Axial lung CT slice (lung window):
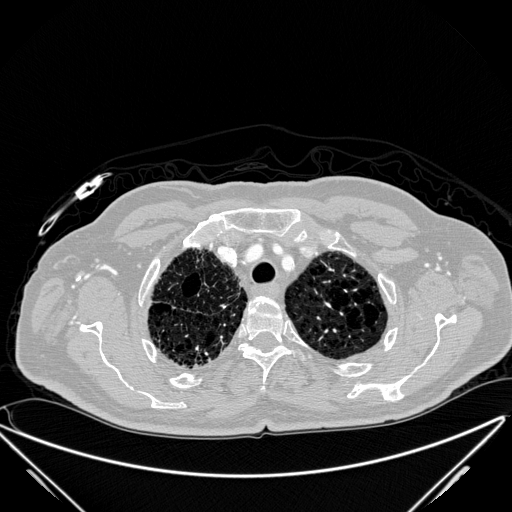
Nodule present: no